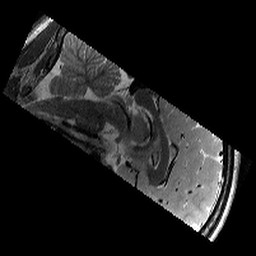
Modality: T2w
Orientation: sagittal
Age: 13
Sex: male
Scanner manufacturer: siemens
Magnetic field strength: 3 T
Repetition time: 9.23 s
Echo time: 0.067 s